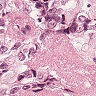
Metastatic tissue present: yes